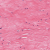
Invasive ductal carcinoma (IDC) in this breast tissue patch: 0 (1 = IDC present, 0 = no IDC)